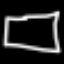
Label: square